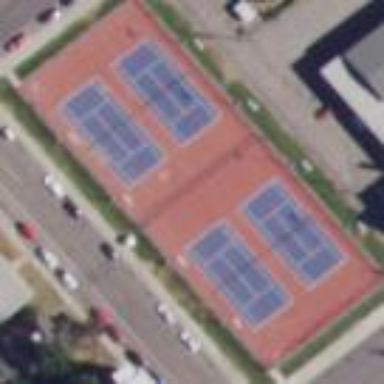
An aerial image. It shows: Tennis court in leisure pitch.